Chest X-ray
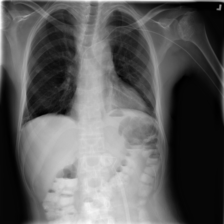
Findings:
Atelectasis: negative
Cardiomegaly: negative
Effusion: negative
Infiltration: negative
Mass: negative
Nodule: negative
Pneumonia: negative
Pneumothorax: negative
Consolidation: negative
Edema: negative
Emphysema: negative
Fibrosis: negative
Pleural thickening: negative
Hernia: negative